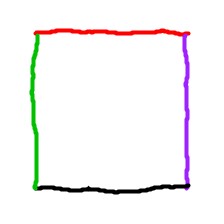
Shape: square